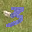
Label: 3